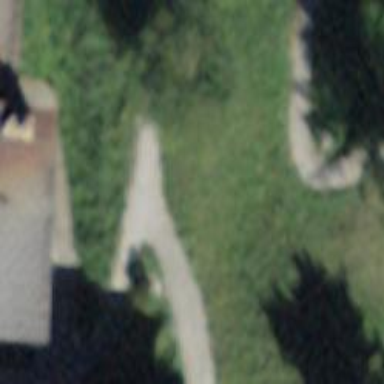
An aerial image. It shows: Path made of paving stones.